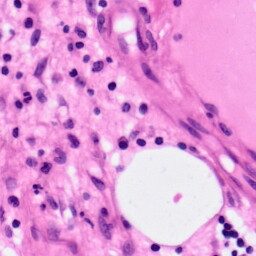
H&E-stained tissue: Pancreatic